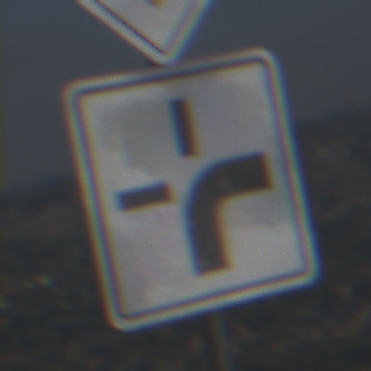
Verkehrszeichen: VerlaufVorfahrtsstrasse3
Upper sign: Vorfahrtsstrasse
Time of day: Midday
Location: Outdoor (Nature)
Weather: PartlyCloudy
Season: NotSpecified
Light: Natural